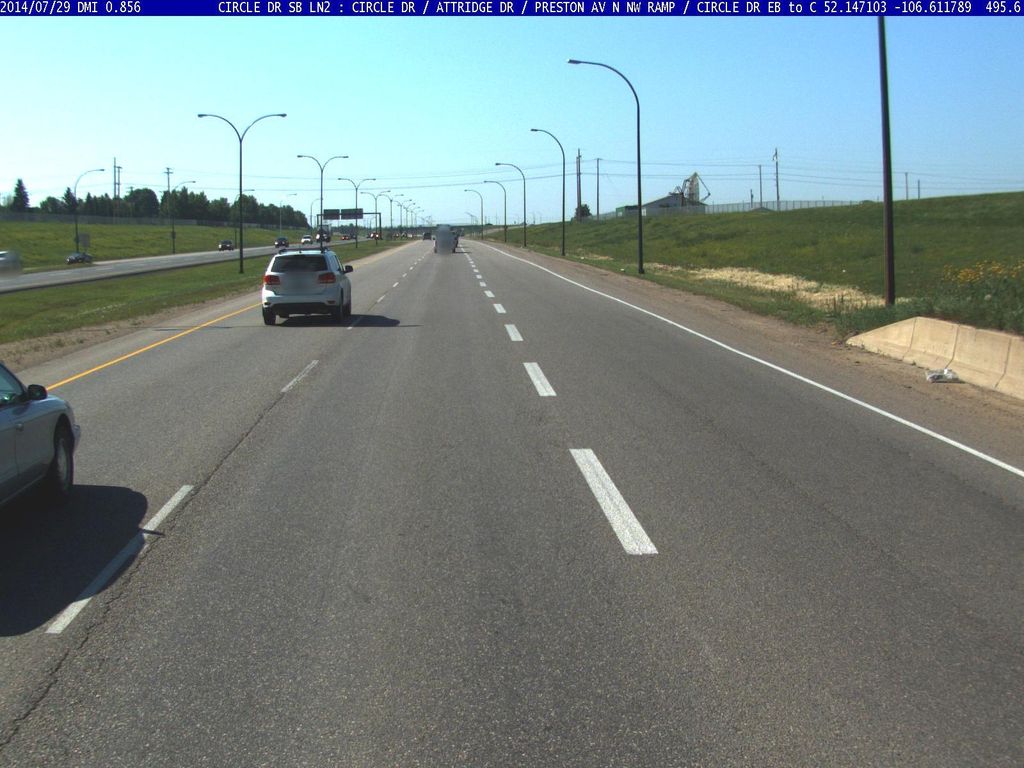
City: saskatoon